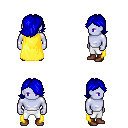
a pixel art fantasy rpg character, male body template, dark elf, purple skin, yellow cape, white pants, blue swoop hairstyle, brown shoes, four views (front, back, left, right), 2x2 character sprite sheet, small pixel art, hard edges, no anti-aliasing